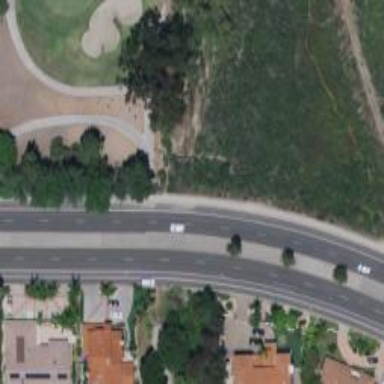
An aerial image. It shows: Service road used as golf cart path.